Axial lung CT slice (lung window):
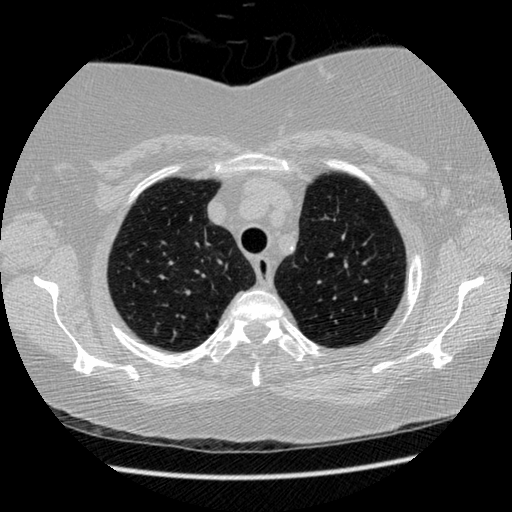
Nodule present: no